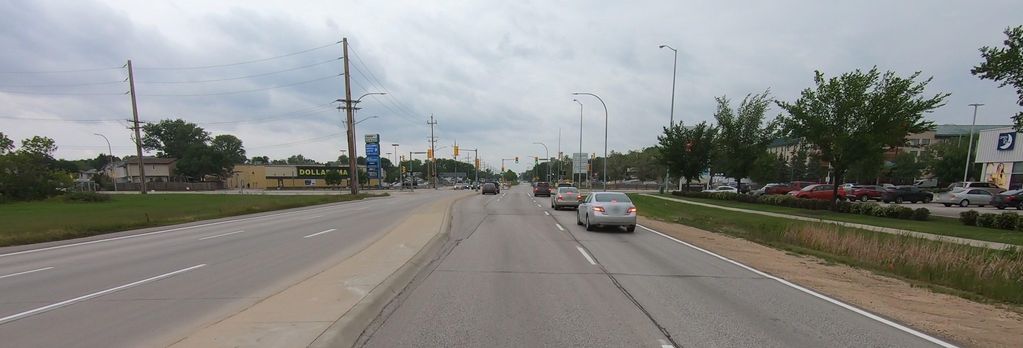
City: winnipeg